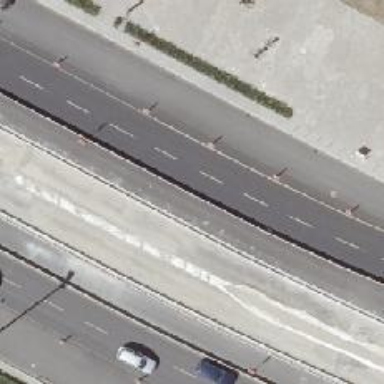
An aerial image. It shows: Primary highway with asphalt surface. It is dual carriageway with parking lane on the right side. There is cycleway with asphalt surface separated by parking lane on the right side.